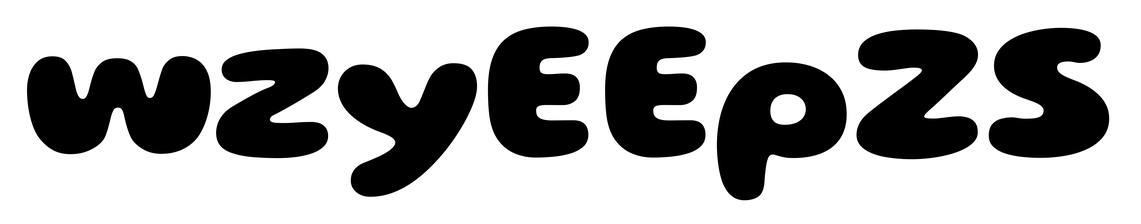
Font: Gluten_ExtraBold